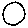
Label: circle